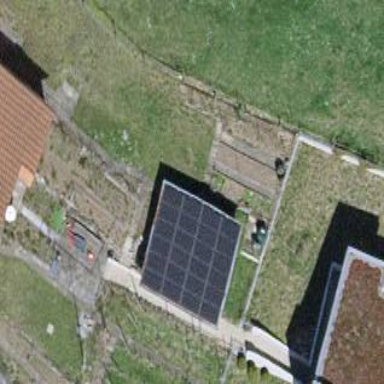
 consisting of solar photovoltaic panels."